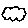
Label: cloud